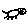
Label: cat